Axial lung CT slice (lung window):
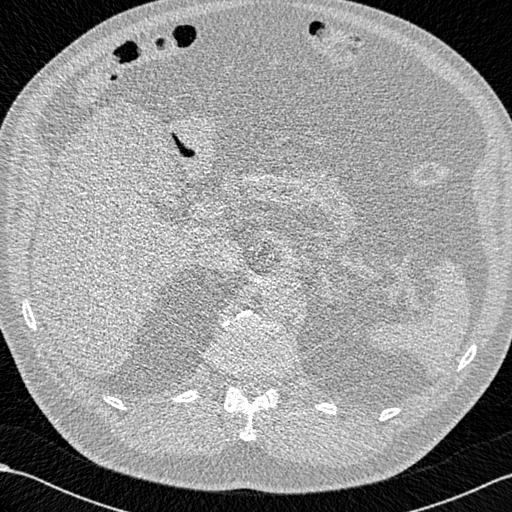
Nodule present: no